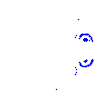
Particle: proton